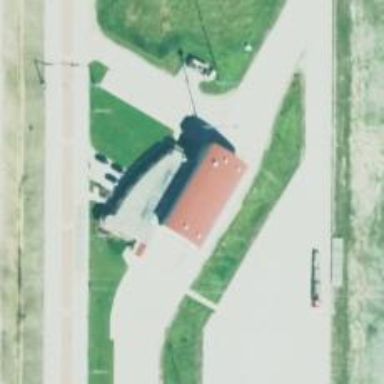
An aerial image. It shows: Weighbridge facility known as weight station.